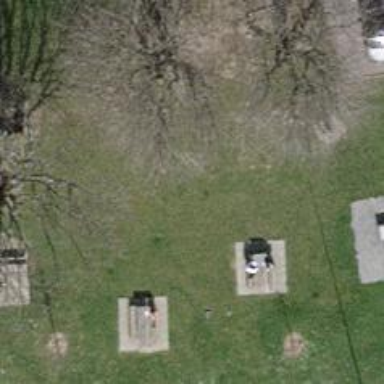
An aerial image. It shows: Picnic table located in leisure land area.